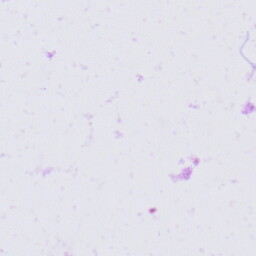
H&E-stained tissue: Skin